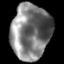
Tissue: lung
Cell type: Myeloid cells
Senescence score: 0.2348
Nuclear area (px): 2144
Mean DAPI intensity: 125.432